【题型】解答题　【知识点】解析几何　【难度】medium
已知椭圆$\Gamma:\frac{x^2}{9}+\frac{y^2}{3}=1$，直线经过椭圆$\Gamma$的右顶点$P$且与椭圆交于另一点$A$，设线段$AP$的中点为$M$。

(1) 求椭圆$\Gamma$的焦距和离心率；
(2) 若$k_{OM}=-\frac{1}{3}$，求直线$AP$的方程；
(3) 过点$P$再作一条直线与椭圆$\Gamma$交于点$B$，线段$BP$的中点为$N$。若$OM\perp ON$，则直线$AB$是否经过定点？若经过定点，求出定点坐标；若不经过定点，请说明理由。
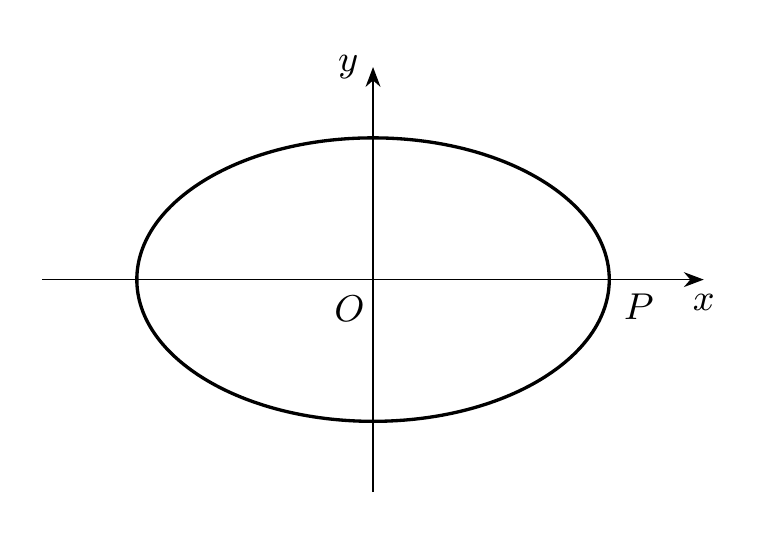
【解答】
\textbf{【答案】}
(1) $2\sqrt{6}$，$\frac{\sqrt{6}}{3}$；
(2) $x-y-3=0$；
(3) 直线$AB$经过定点$\left(-\frac{3}{2},0\right)$。

\textbf{【解析】}
(1) 由$a=3$，$b=\sqrt{3}$得$c=\sqrt{a^2-b^2}=\sqrt{6}$，所以焦距$2c=2\sqrt{6}$，离心率$e=\frac{c}{a}=\frac{\sqrt{6}}{3}$。

(2) $P(3,0)$，设直线$AP$的方程$x=ty+3$，
与椭圆$\Gamma:\frac{x^2}{9}+\frac{y^2}{3}=1$联立：$\begin{cases}x=ty+3 \\ \frac{x^2}{9}+\frac{y^2}{3}=1\end{cases}$，联立得$\frac{(ty+3)^2}{9}+\frac{y^2}{3}=1$，
整理得：$(t^2+3)y^2+6ty=0$，$\therefore y_1+y_2=\frac{-6t}{t^2+3}$，$y_1y_2=0$。
因为点$M$与点$P$不重合，$M$为$AP$中点，所以$y_M=\frac{y_1+y_2}{2}=\frac{-3t}{t^2+3}$，
代入方程$x=ty+3$，解得$x_M=\frac{-3t^2}{t^2+3}+3=\frac{9}{t^2+3}$，所以可得点$M\left(\frac{9}{t^2+3},\frac{-3t}{t^2+3}\right)$，
于是由$k_{OM}=\frac{-3t}{9}=-\frac{1}{3}$得$t=1$，所以直线$AP$的方程：$x-y-3=0$。

(3)

①当直线$AB$斜率存在时，设方程为：$y=kx+m$，与椭圆$\Gamma:\frac{x^2}{9}+\frac{y^2}{3}=1$，
联立$\begin{cases}y=kx+m \\ \frac{x^2}{9}+\frac{y^2}{3}=1\end{cases}$，得$\frac{x^2}{9}+\frac{(kx+m)^2}{3}=1$，
整理得：$(3k^2+1)x^2+6kmx+3m^2-9=0$。
设$A(x_1,y_1)$，$B(x_2,y_2)$，由韦达定理得
\[
\begin{cases}
x_1+x_2 = \frac{-6km}{3k^2+1} \\
x_1x_2 = \frac{3m^2-9}{3k^2+1}
\end{cases}
\]
且$\Delta=36k^2m^2-4(3k^2+1)(3m^2-9)>0$，化简得$m^2-9k^2-3<0$，
又$P(3,0)$，从而$M\left(\frac{x_1+3}{2},\frac{y_1}{2}\right)$，$N\left(\frac{x_2+3}{2},\frac{y_2}{2}\right)$，
由$OM\perp ON$可得$\overrightarrow{OM}\cdot\overrightarrow{ON}=0$，从而$(x_1+3)(x_2+3)+y_1y_2=0$，
又因为$y_1=kx_1+m$，$y_2=kx_2+m$，
所以上式化为：$(x_1+3)(x_2+3)+(kx_1+m)(kx_2+m)=0$
整理得：$(k^2+1)x_1x_2+(km+3)(x_1+x_2)+m^2+9=0$，
韦达定理代入：
\[
\frac{(k^2+1)(3m^2-9)}{3k^2+1}+\frac{-6km(km+3)}{3k^2+1}+m^2+9=0,
\]
化简得：$9k^2-9km+2m^2=0$，
$(3k-2m)(3k-m)=0$，所以$m=3k$或$m=\frac{3}{2}k$。

当$m=3k$时，直线$AB$为：$y=kx+3k=k(x+3)$，
直线$AB$经过点$(-3,0)$，舍去；

当$m=\frac{3}{2}k$时，直线$AB$为：$y=kx+\frac{3}{2}k=k\left(x+\frac{3}{2}\right)$，
此时$\frac{9}{4}k^2-9k^2-3<0$成立，直线$AB$经过定点$\left(-\frac{3}{2},0\right)$。

②当直线$AB$斜率不存在时，设$A(m,n)$，$B(m,-n)$，
则$M\left(\frac{m+3}{2},\frac{n}{2}\right)$，$N\left(\frac{m+3}{2},\frac{-n}{2}\right)$，$\overrightarrow{OM}=\left(\frac{m+3}{2},\frac{n}{2}\right)$，$\overrightarrow{ON}=\left(\frac{m+3}{2},\frac{-n}{2}\right)$，
代入$\overrightarrow{OM}\cdot\overrightarrow{ON}=0$，得$n^2=(m+3)^2$，
与$\frac{m^2}{9}+\frac{n^2}{3}=1$联立得：$2m^2+9m+9=0$解得$m=-\frac{3}{2}$，
此时直线$AB$也经过点$\left(-\frac{3}{2},0\right)$。

综上，直线$AB$经过定点$\left(-\frac{3}{2},0\right)$。

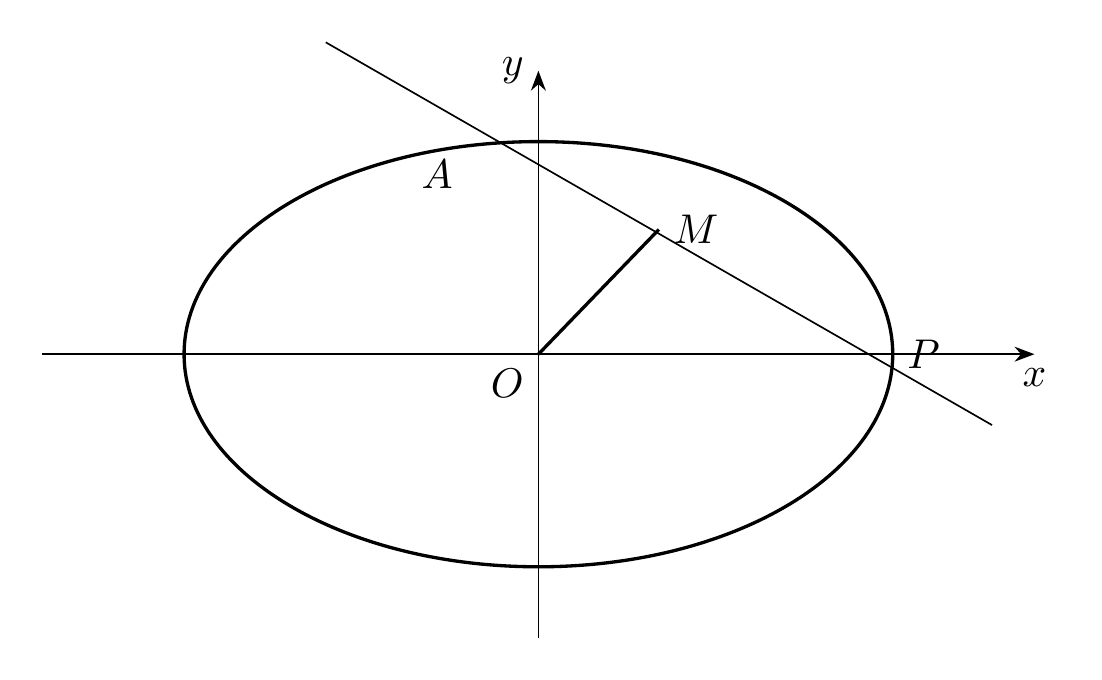
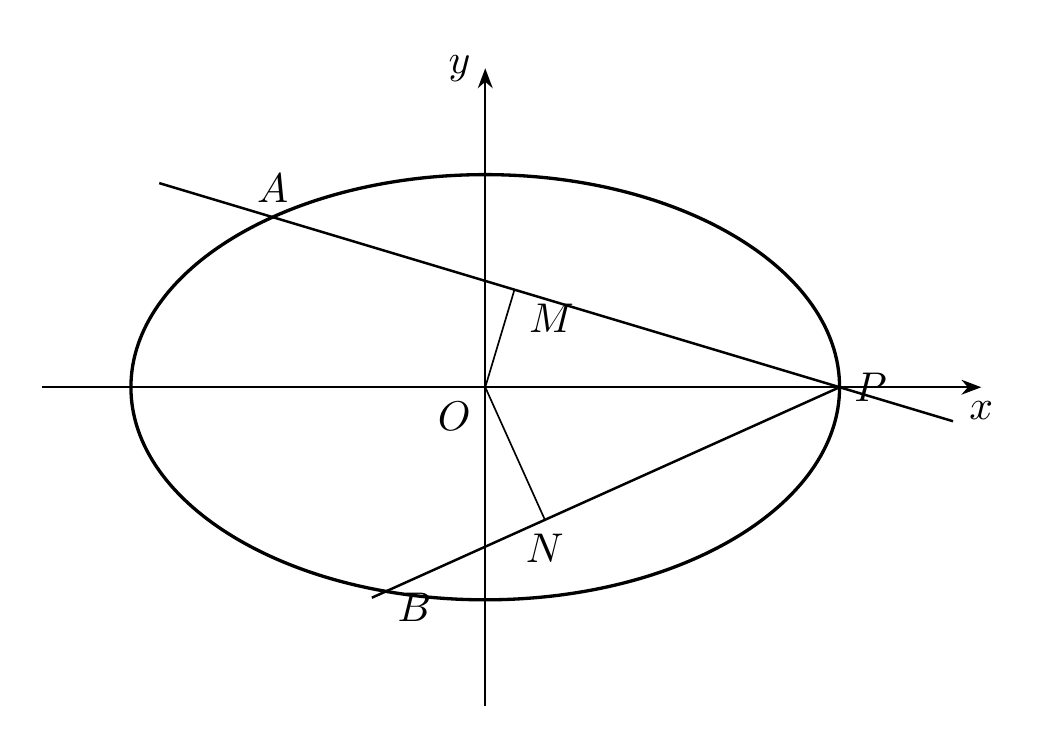